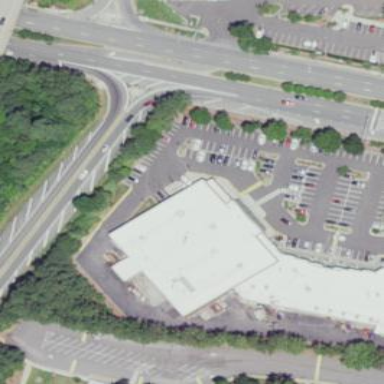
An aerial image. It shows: Mall building.